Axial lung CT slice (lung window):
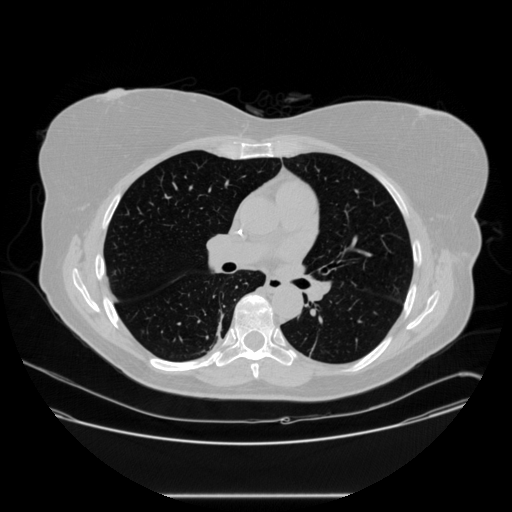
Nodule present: no